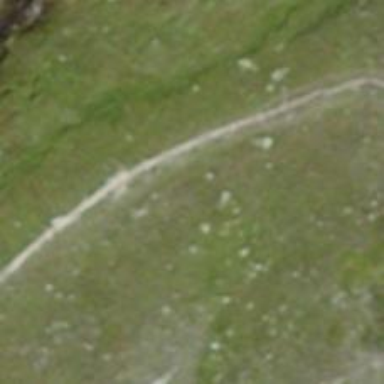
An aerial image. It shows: Path on the ground.